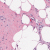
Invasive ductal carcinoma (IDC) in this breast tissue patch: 0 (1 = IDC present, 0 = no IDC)